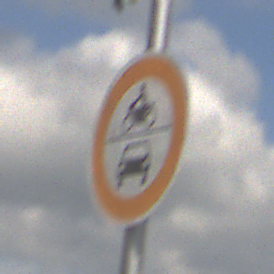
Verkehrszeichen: VerbotKraftfahrzeuge
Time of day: Midday
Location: Outdoor (RoadRail)
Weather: PartlyCloudy
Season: NotSpecified
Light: Natural